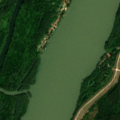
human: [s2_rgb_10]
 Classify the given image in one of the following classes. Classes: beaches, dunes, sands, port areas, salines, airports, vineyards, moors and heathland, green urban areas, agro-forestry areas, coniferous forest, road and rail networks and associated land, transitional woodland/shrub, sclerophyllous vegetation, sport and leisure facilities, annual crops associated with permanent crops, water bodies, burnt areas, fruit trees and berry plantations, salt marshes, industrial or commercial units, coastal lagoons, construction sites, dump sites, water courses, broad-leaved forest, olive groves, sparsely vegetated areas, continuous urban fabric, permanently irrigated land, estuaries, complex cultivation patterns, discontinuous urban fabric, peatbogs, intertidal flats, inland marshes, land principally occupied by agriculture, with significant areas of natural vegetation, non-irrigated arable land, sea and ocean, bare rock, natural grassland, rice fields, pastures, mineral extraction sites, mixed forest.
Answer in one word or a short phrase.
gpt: broad-leaved forest, transitional woodland/shrub, water courses